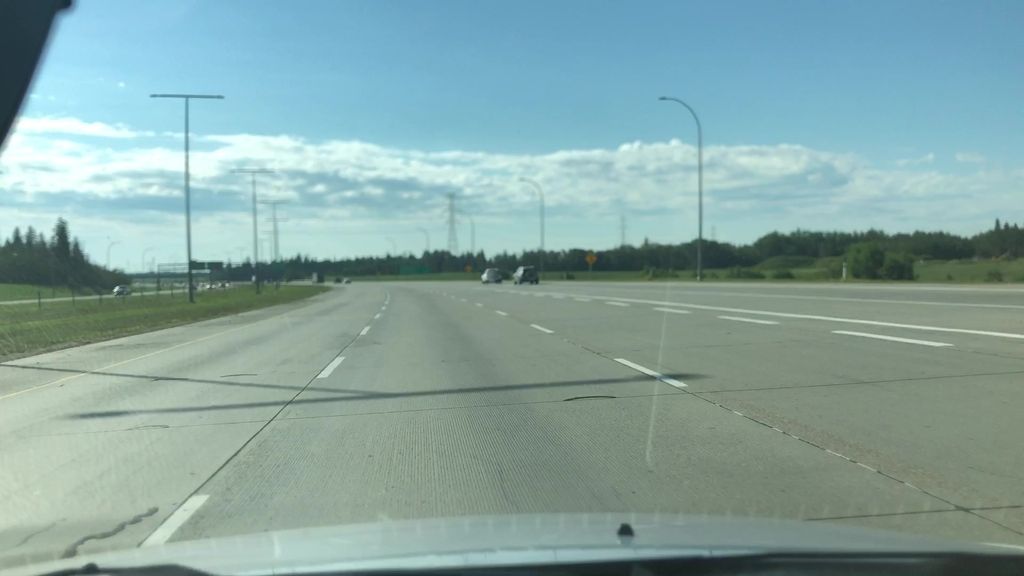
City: edmonton